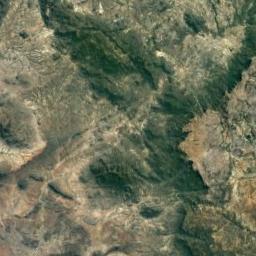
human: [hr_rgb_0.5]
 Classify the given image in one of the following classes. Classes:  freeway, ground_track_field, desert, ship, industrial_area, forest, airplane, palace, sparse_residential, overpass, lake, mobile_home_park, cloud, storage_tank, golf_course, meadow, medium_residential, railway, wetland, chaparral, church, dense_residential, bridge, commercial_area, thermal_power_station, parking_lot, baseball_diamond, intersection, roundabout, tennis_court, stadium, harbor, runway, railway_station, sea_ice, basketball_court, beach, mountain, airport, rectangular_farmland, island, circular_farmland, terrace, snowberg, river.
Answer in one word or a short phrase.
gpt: mountain